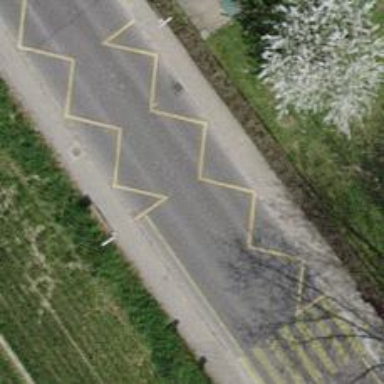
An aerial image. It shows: Public transport stop position.